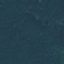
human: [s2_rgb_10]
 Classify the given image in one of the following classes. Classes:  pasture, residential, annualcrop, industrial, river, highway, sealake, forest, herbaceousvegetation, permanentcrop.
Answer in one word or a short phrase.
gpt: Forest